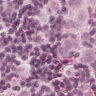
Metastatic tissue present: yes